Interaction volume radius: 5 \u00c5
Interaction volume height: 15 \u00c5
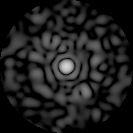
Disorder parameter: 0.8257